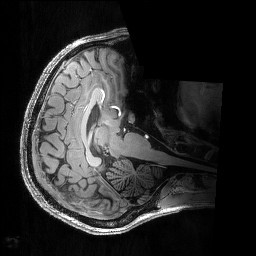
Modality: T1w
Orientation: axial